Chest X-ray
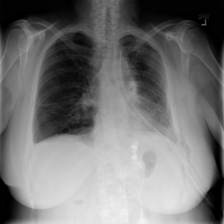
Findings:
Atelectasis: negative
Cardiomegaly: negative
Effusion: positive
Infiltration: negative
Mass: negative
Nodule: negative
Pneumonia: negative
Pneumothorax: positive
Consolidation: negative
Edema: negative
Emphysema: positive
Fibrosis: negative
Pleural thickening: negative
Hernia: negative